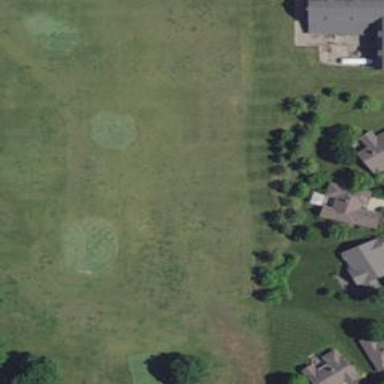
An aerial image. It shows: Driving range for golf on grass.